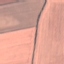
Land use / land cover class: AnnualCrop